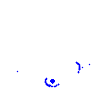
Particle: pion